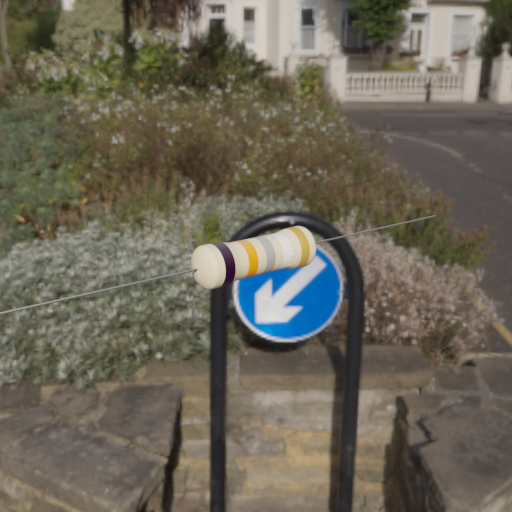
Resistor colour bands (in order): black, orange, silver, white, gold